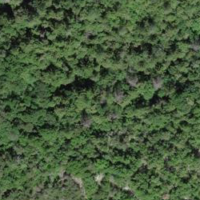
EUNIS habitat code: 41
Species observed at this site:
Pinus sylvestris